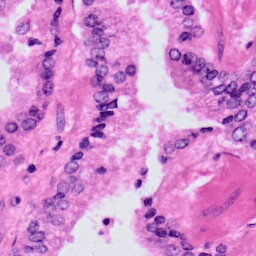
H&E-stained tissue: Prostate